Question: I am writing a simple game, or so it seemed. I created a class that draws a 'Arc2D' (half a circle shape), that same class will repaint the arch as the mouse move.

Then I created a new class that draws ovals. This class has some simple mathematics to move the ovals on the screen. The movement of the ovals are not very important. So now that this is done I want to detect if the Oval collides with the arc(half a circle, 'Only the arc line') at any point.
What I have attempted is making the oval a Rectangle and use the intersect method. This code is in the draw method for the arc.
'''
Arc2D temp= new Arc2D.Double(200, 200, 100, 100, angle, 180, Arc2D.OPEN);
MasterOval m = new MasterOval();
Rectangle r1 = m.bounds();//This gets the bounds of the oval
if(r1.intersects(temp.getBounds()))
System.out.println("hit");//display if intersects
'''
For some reason I cant figure out why it will not display the word 'hit' when it collides with the arc. Is there a way to see if they intercect? This is all code I can provide due to privacy policies. Please help.
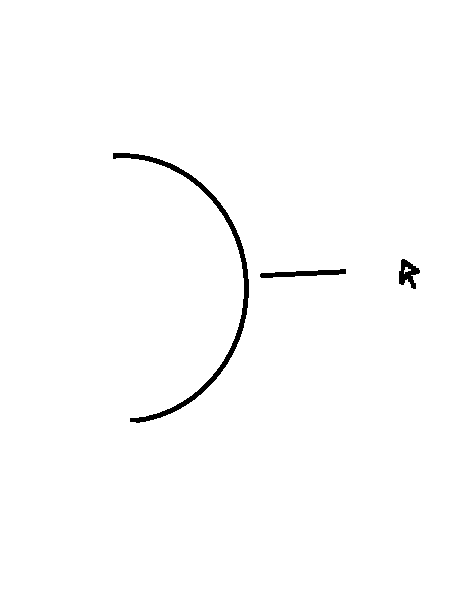
Answer: Well, I'm not sure if your 'MasterOval' class implements the 'Shape' interface or not, but if it does (if it doesn't, consider using 'Ellipse2D.Double' or something of that sort), the easiest way (standard perhaps ?) of checking for collision between 'Shape' instances is using 'Area':
'''
Shape1 shape1 = new Arc2D.Double(...);
Shape2 shape2 = new Ellipse2D.Double(...);
Area area1 = new Area(shape1);
Area area2 = new Area(shape2);
if (area1.intersect(area2)) {
...
}
'''